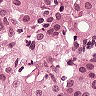
Metastatic tissue present: yes